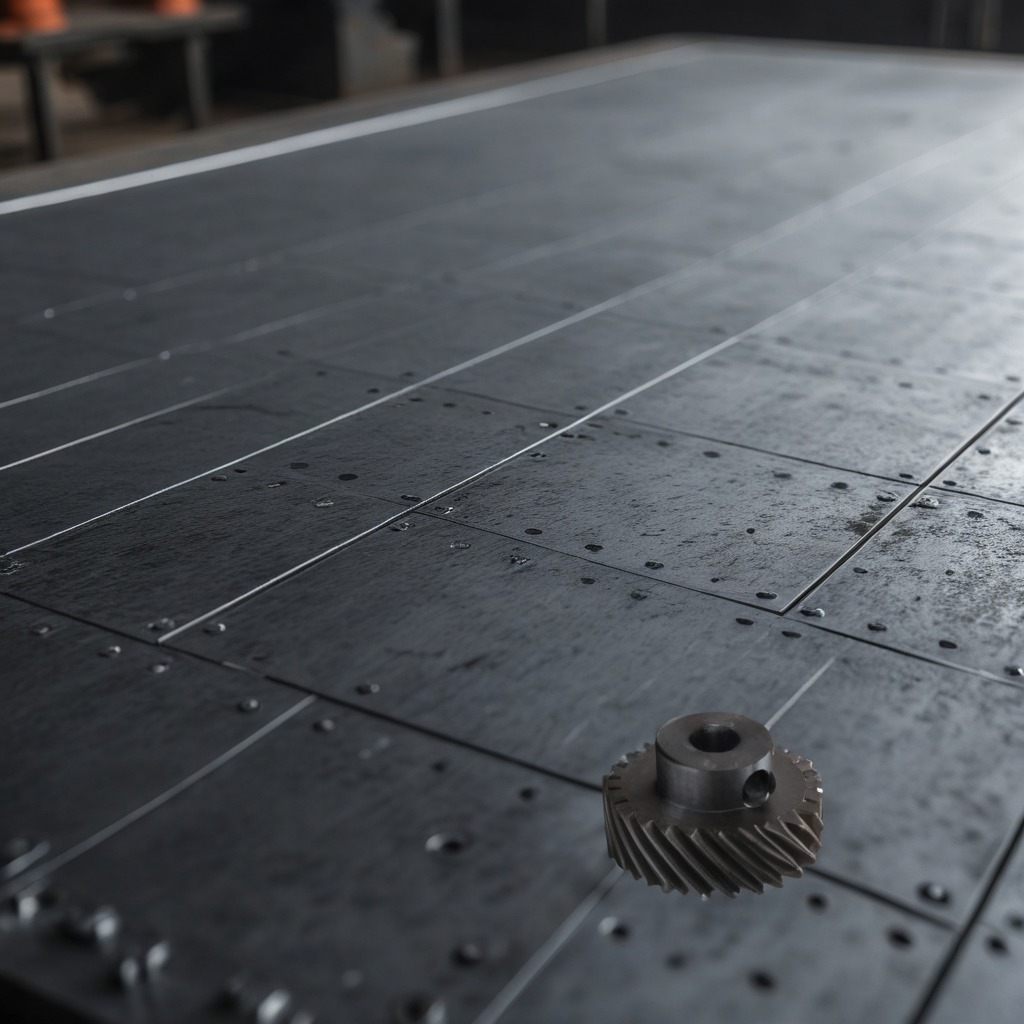
A steel gear with teeth is lying on the cold steel table in a mining workshop.